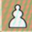
Piece: wP